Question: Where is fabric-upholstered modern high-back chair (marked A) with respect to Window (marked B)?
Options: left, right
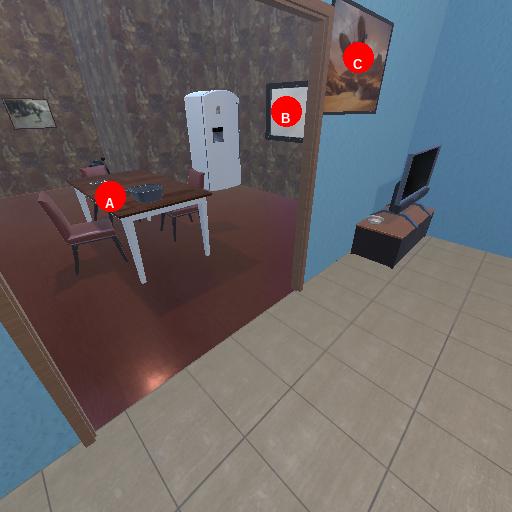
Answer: left